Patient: sex M, age 64
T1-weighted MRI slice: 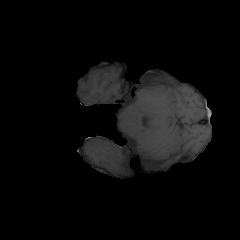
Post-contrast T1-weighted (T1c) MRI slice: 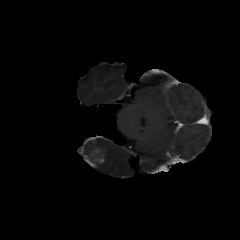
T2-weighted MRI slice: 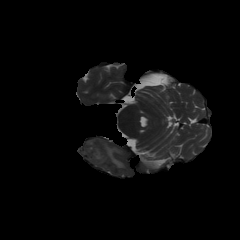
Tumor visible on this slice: yes
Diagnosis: Glioblastoma, IDH-wildtype
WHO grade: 4